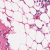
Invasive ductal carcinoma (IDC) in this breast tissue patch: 0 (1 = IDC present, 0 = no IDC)